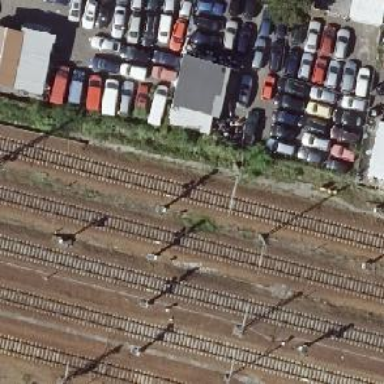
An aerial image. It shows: Railway signal.